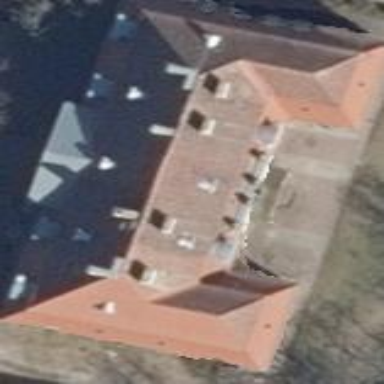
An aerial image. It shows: Historic castle building designed in the style of manor.